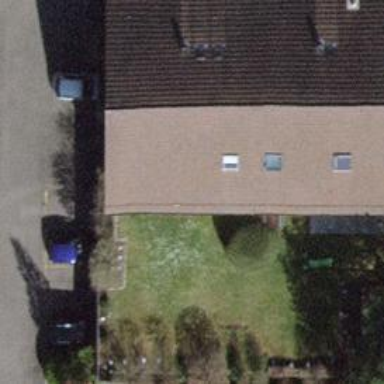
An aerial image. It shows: Building with tile roof.